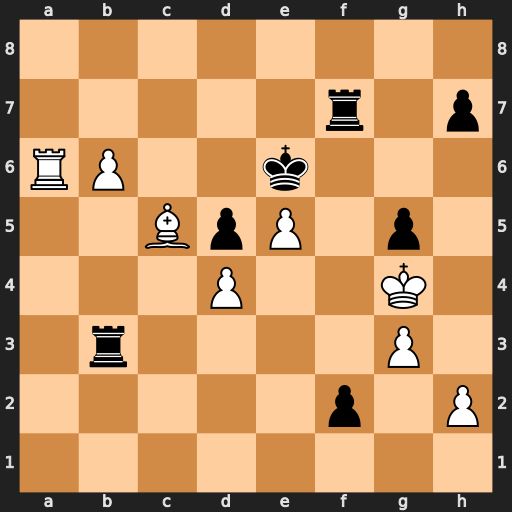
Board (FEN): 8/5r1p/RP2k3/2BpP1p1/3P2K1/1r4P1/5p1P/8
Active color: w
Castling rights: -
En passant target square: -
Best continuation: b7+ Kd7 e6+